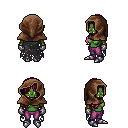
a pixel art fantasy rpg character, female body template, orc, green skin, black tattered cape, magenta pants, pink right-swept hairstyle, cloth hood, metal gloves, metal boots, four views (front, back, left, right), 2x2 character sprite sheet, small pixel art, hard edges, no anti-aliasing